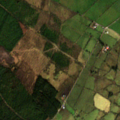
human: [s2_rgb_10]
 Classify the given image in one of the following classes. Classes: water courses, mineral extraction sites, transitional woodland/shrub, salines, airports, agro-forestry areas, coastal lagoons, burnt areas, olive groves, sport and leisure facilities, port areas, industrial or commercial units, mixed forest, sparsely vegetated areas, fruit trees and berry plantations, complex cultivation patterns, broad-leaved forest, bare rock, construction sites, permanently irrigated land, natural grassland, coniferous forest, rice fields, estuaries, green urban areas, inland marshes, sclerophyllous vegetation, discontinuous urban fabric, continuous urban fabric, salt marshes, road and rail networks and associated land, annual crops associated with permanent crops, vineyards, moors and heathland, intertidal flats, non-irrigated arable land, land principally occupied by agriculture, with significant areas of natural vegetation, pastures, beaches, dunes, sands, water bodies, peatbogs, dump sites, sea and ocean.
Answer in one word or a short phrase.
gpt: pastures, land principally occupied by agriculture, with significant areas of natural vegetation, coniferous forest, transitional woodland/shrub